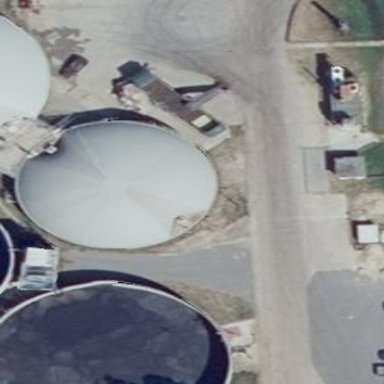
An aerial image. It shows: Storage tank building.